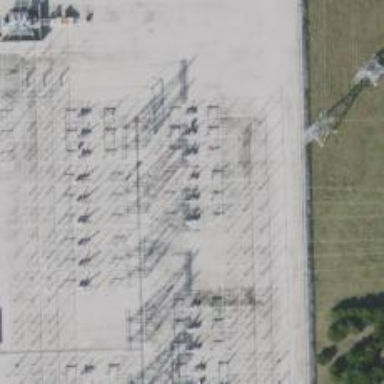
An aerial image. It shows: Switch used for power control.